Contrast-enhanced CT slice 49 of 63
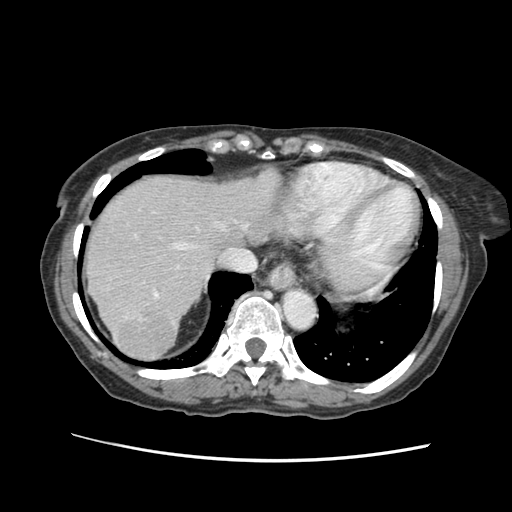
Segmented voxel counts for this case:
Liver: 709431 voxels
Tumor mass: 35356 voxels
Portal vein: 5457 voxels
Abdominal aorta: 6383 voxels